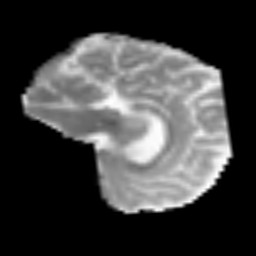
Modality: MD
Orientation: sagittal
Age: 58
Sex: female
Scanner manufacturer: siemens
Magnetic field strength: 3 T
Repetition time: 3.2 s
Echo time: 0.081 s